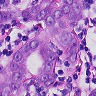
Metastatic tissue present: yes